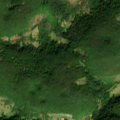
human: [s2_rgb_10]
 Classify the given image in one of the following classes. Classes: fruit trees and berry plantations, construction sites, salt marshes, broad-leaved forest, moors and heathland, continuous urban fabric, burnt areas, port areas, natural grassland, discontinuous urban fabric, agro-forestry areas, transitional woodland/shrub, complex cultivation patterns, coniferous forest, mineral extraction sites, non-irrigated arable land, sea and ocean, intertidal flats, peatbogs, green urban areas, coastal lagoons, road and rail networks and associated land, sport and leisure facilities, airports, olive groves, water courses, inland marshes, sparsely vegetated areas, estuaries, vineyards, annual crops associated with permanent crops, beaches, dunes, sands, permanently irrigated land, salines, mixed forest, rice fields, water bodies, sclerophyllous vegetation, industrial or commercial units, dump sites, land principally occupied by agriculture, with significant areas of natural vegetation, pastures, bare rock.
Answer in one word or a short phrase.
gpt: land principally occupied by agriculture, with significant areas of natural vegetation, broad-leaved forest